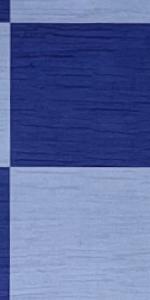
Label: Empty